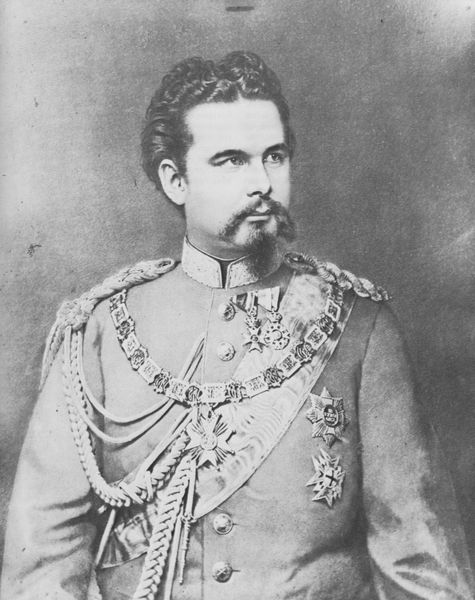
Titel: König Ludwig II. in der bayerischen Generalsuniform
Künstler: Joseph Albert
Standort: München
Institution: Stadtarchiv
Schlagwörter: dunkel, gemälde, mann, schatten, weiß, frisur, grau, haar, hell, hintergrund, licht, mund, nase, ohr, profil, schmuck, schwarz, stirn, blick, alt, anzug, bart, jacke, jung, schnurrbart, wand, arme, augen, band, falten, kragen, tod, ärmel, bild, bildnis, hals, portrait, porträt, öl, gold, haare, mantel, reich, schnüre, adel, brustbild, bruststück, edelsteine, kinn, knopf, lippen, locken, mittelscheitel, scheitel, schulter, schultern, schärpe, russland, kette, hof, rang, kaiser, könig, schnäuzer, schnurbart, zopf, brauen, pupillen, lciht, kordel, knöpfe, dreiviertelprofil, jackett, knopfleiste, ziegenbart, abbild, foto, fotografie, photographie, bayern, kreuz, stern, schwarz-weiss, radierung, militär, uniform, ketten, soldat, backenbart, epauletten, abzeichen, offizier, orden, scherpe, schulterklappen, stehkragen, herrscher, armee, franz, spitzbart, österreich, ferdinand, photo, uhrkette, halbfigurig, halbprofil, halbporträt, geflochten, knöpf, general, monarch, porträit, wipfel, bänder, fotographie, aufnahme, preis, preußen, bismark, bayer, ludwig, ornat, zar, major, piloty, könig ludwig ii, ludwig ii, kini, ludwig ii., erste, könig ludwig, märchenkönig, nadar, amtskette, auszeichnungen, atelieraufnahme, phot, kollane, ordenskette, trassen, scharz weiß, bairisch, brustporträt, schulterstück, lick, erzherzog, bick, medaillen, schweiß, albers, könig ludwig ii., auszeichung, bayerischer könig, befehlshaber, könig ludwig?, ludwig der ii, schulterstücke, schutlerklappen, shcnäuzer, wichse, porträtfoto, 19. jahrhundert, #kette, kordel#, schultertrassen, ordensbänder, josef albers